Question: While I'm trying to switch between different sections of my webpage I am getting the following page as shown in the image. How can I solve this?
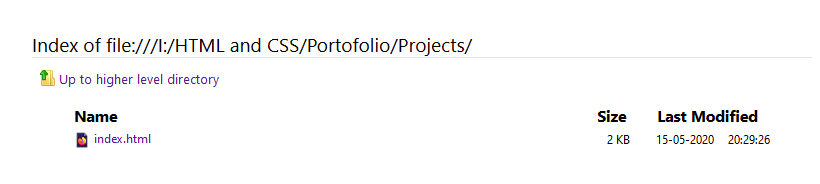
Answer: you need to provide context for your question for people being able to help you. I imagine you are trying to navigate between different html files, by clicking into an anchor tag, is that correct?
'''
<a href="./next.html">Go to next page</a>
'''
So in that case, you might be adding a wrong relative route, otherwise I think you should add more context to your question.